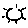
Label: sun